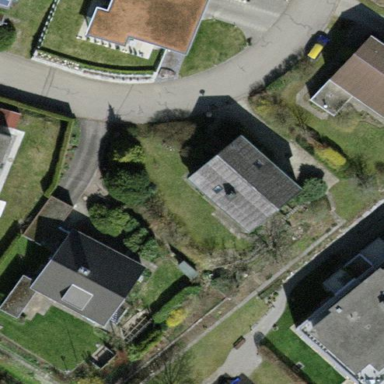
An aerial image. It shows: Detached building with gabled roof.